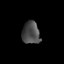
Tissue: prostate
Cell type: Fibroblasts
Senescence score: 0.7061
Nuclear area (px): 391
Mean DAPI intensity: 75.675